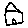
Label: house